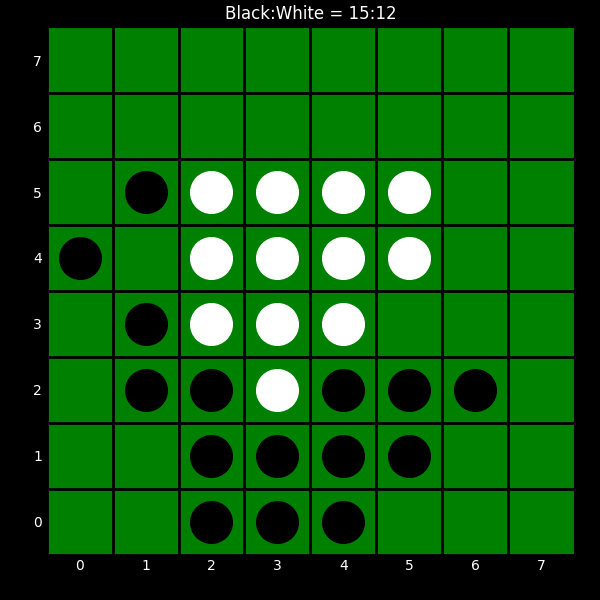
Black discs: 15
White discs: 12